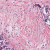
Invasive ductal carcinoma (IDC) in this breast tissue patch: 1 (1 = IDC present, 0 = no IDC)